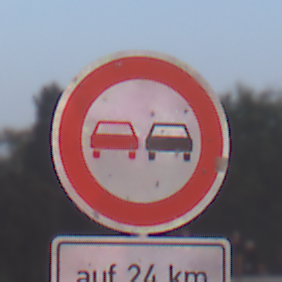
Verkehrszeichen: Ueberholverbot
Zusatzzeichen unten: LaengeEinerStrecke6
Umgebung: Outdoor, Urban
Tageszeit: SunriseSunset
Wetter: Clear
Licht: Natural
Jahreszeit: NotSpecified
Kontrast: MediumContrast